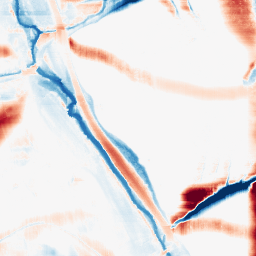
Category: morphological
Decomposition family: morphological_rect
Decomposition parameters: operation: average
width: 50
height: 20
Upsampling method: lanczos
Upsampling parameters: scale: 8
Upsampling scale: 8